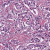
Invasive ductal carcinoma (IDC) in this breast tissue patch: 1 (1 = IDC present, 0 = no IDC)